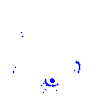
Particle: electron